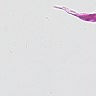
Metastatic tissue present: no